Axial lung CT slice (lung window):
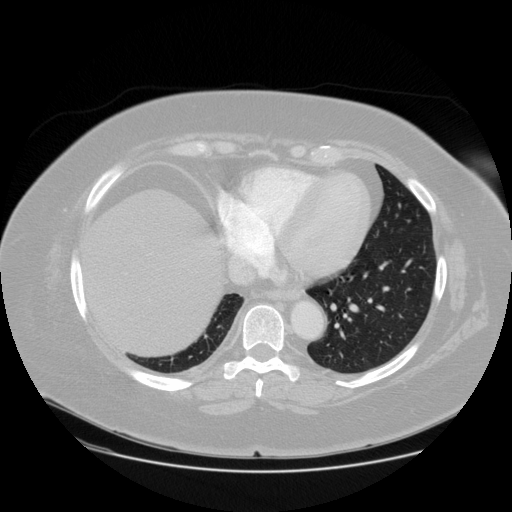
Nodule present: no